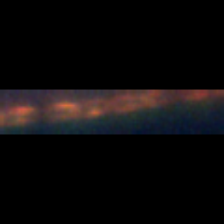
Taxon: Chaetoceros
Group: Diatoms